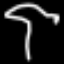
Label: mushroom